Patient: sex M, age 52
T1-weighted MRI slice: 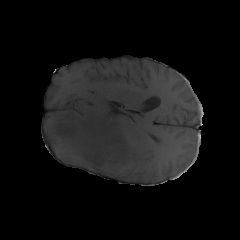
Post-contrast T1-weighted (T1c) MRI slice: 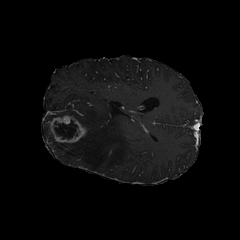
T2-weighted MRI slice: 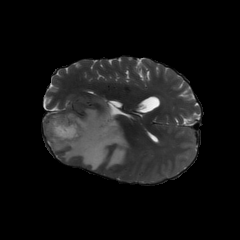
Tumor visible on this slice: yes
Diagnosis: Glioblastoma, IDH-wildtype
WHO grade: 4